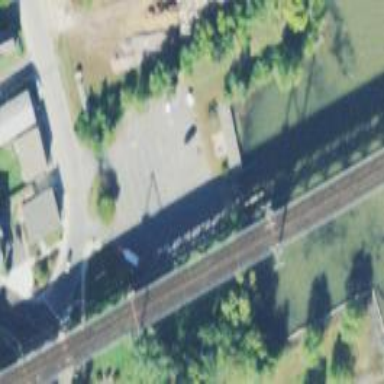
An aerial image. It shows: Boat storage area.